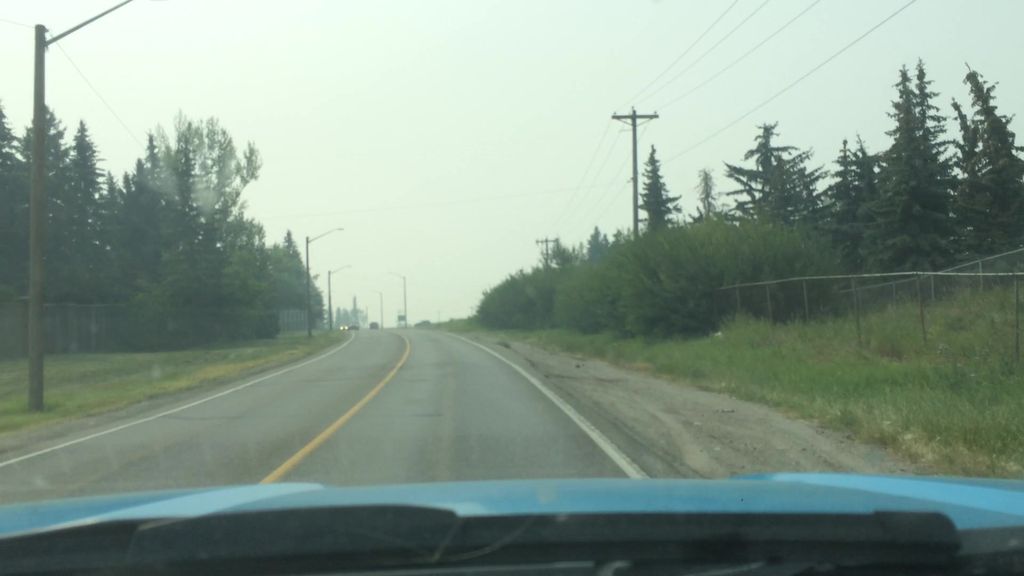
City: calgary